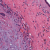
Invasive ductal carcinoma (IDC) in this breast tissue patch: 0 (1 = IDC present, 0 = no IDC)